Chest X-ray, PA view. Patient: 60 years old, sex M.
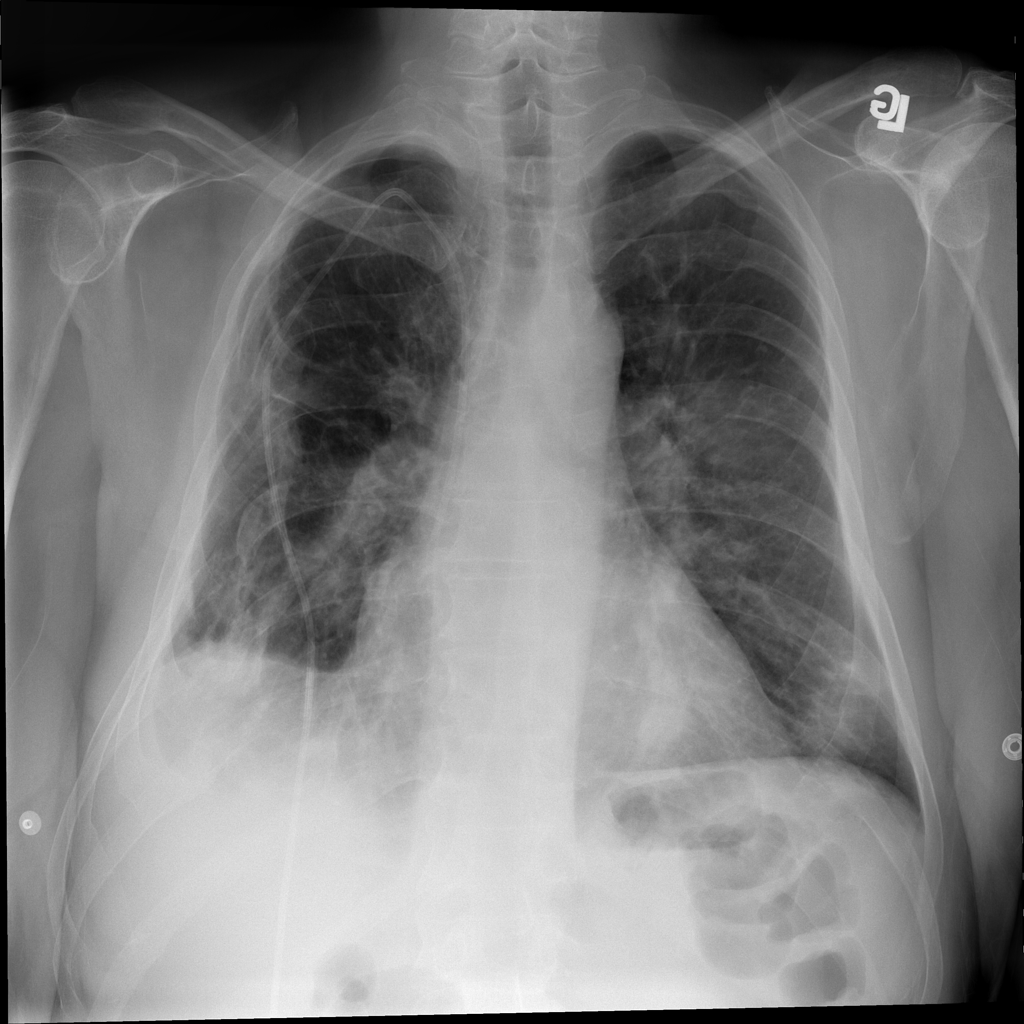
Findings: Pleural_Thickening